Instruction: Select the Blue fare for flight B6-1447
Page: flights
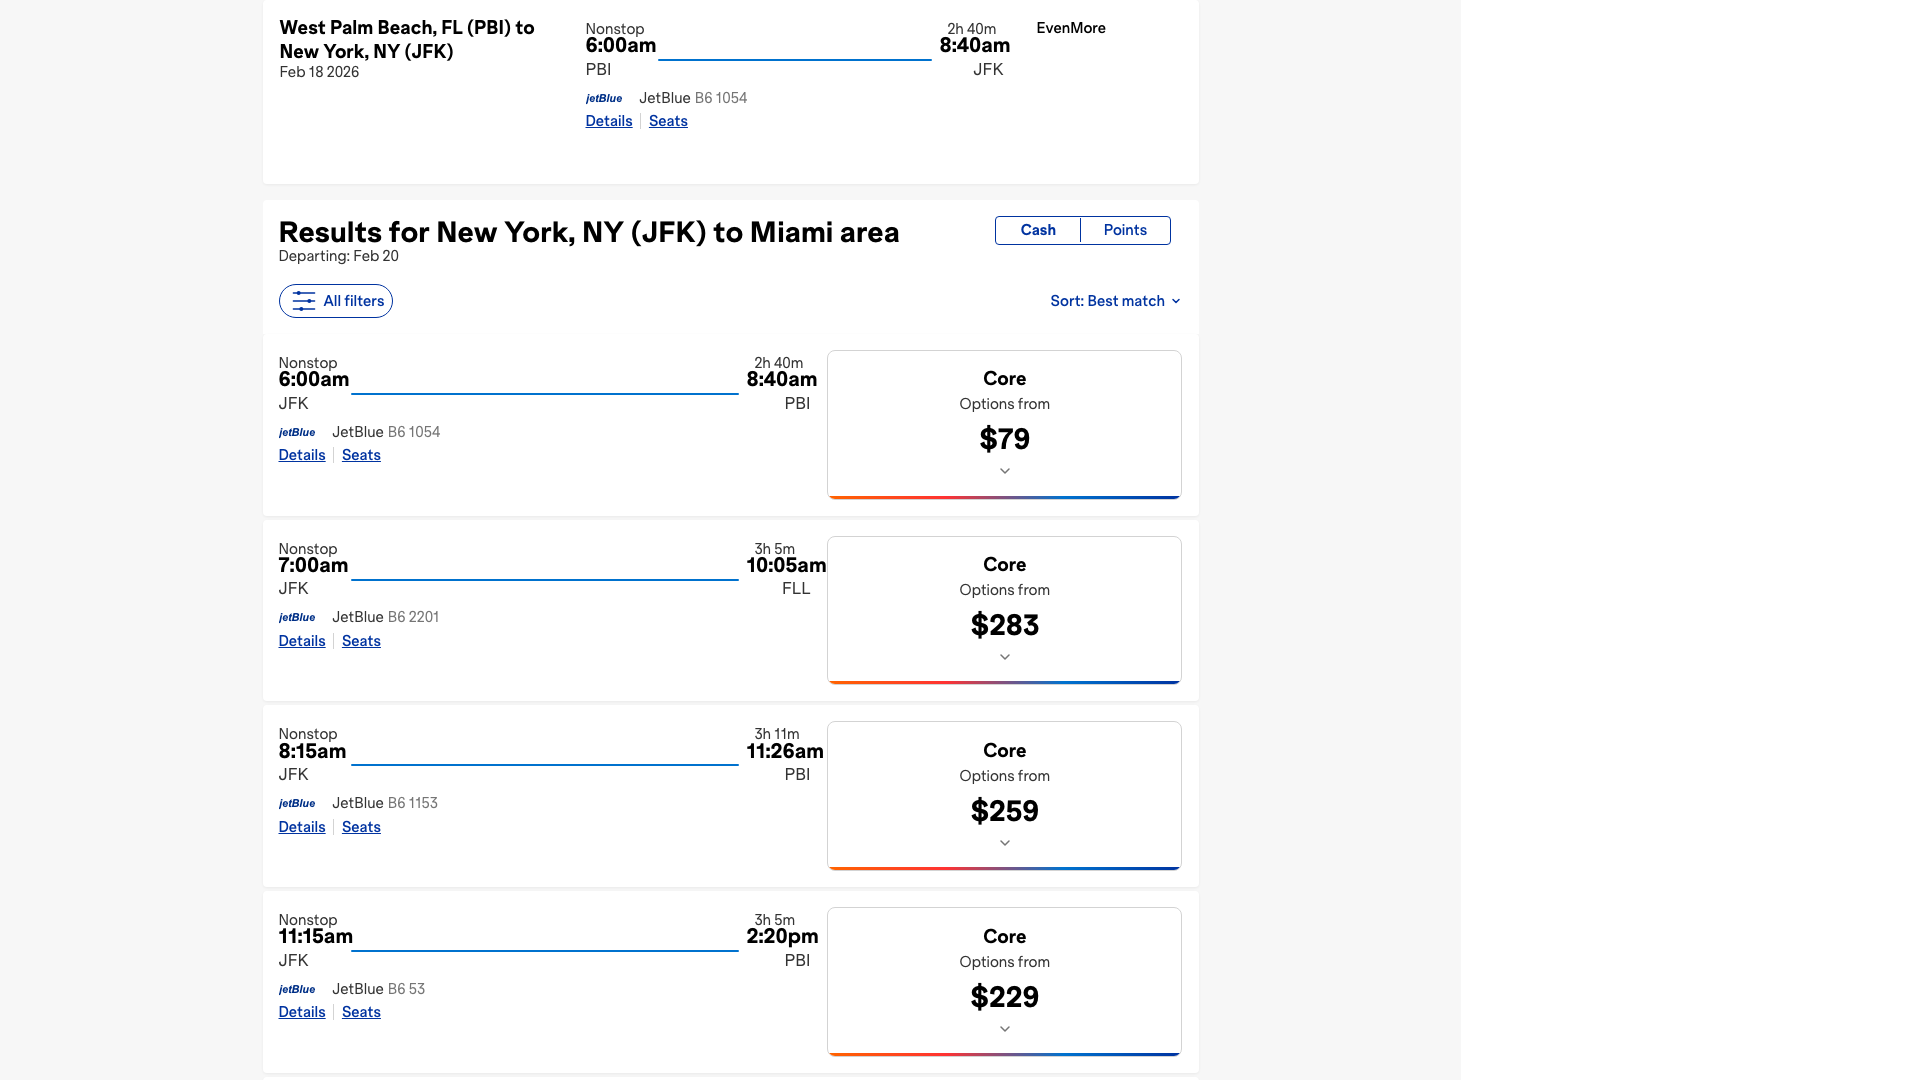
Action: click